Question: I have a movie list, and when I perform long press on a movie, I want to display a synopsis of the movie. I try to run this simple code, but it does't return a value.
PS: The json I made at <URL> is not actually a movie list, I just learned to create an api on a nodejs and mysql for my school assignment.
Thank you.
'''
private static final String TAG = "MainActivity";
String url = "https://app.subarnanto.com/api/inventory";
// String url = "https://www.subarnanto.com/api/andri.json";
ListView list;
private List<MovieDataSet> listMovie = new ArrayList<>();
private MovieAdapter movieAdapter;
@Override
protected void onCreate(Bundle savedInstanceState) {
super.onCreate(savedInstanceState);
setContentView(R.layout.activity_main);
list = (ListView)findViewById(R.id.list);
RequestQueue queue = Volley.newRequestQueue(MainActivity.this);
JsonArrayRequest jar = new JsonArrayRequest(url, new Response.Listener<JSONArray>() {
@Override
public void onResponse(JSONArray response) {
//Toast.makeText(MainActivity.this, response.toString(), Toast.LENGTH_LONG).show();
listMovie.clear();
for (int i=0; i<response.length(); i++) {
try {
JSONObject job = response.getJSONObject(i);
MovieDataSet mds = new MovieDataSet();
mds.setImageUrl(job.getString("image"));
mds.setJudul(job.getString("name"));
mds.setYear(job.getInt("serial"));
mds.setRating(job.getDouble("tag"));
listMovie.add(mds);
} catch (JSONException e) {
e.printStackTrace();
}
}
movieAdapter = new MovieAdapter(MainActivity.this, listMovie);
movieAdapter.notifyDataSetChanged();
list.setAdapter(movieAdapter);
list.setOnItemLongClickListener(new AdapterView.OnItemLongClickListener() {
@Override
public boolean onItemLongClick(AdapterView<?> adapterView, View view, int i, long l) {
Log.d(TAG, "onItemLongClick:" + listMovie.get(i));
Toast.makeText(MainActivity.this, "Anda menekan: " + listMovie.get(i), Toast.LENGTH_LONG).show();
return false;
}
});
}
}
'''

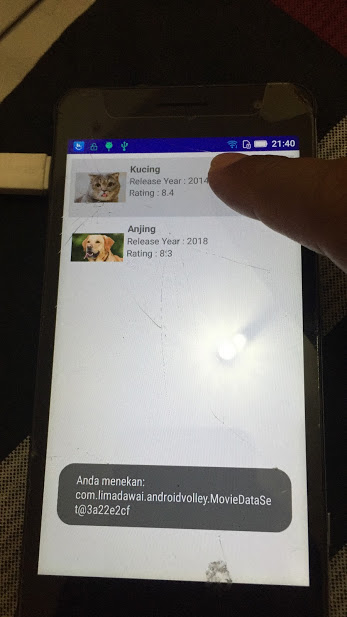
Answer: Use code like below
'''
list.setOnItemLongClickListener(new AdapterView.OnItemLongClickListener() {
@Override
public boolean onItemLongClick(AdapterView<?> adapterView, View view, int i, long l) {
Log.d(TAG, "onItemLongClick:" + listMovie.get(i));
Toast.makeText(MainActivity.this, "Anda menekan: " + listMovie.get(i).getSynopsis/*this from your MovieDataSet model class*/ , Toast.LENGTH_LONG).show();
return false;
}
});
'''